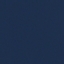
Land use / land cover: SeaLake